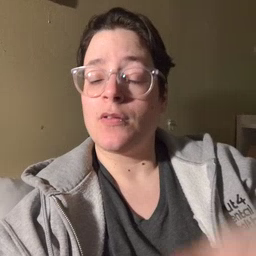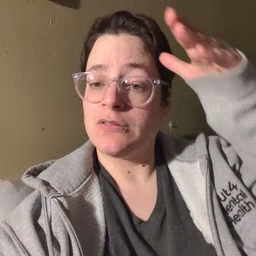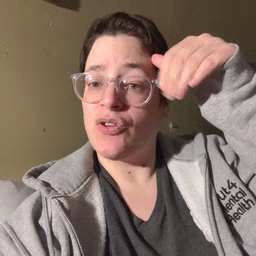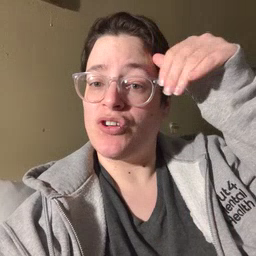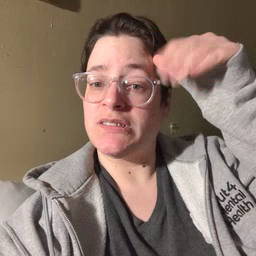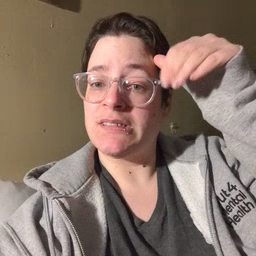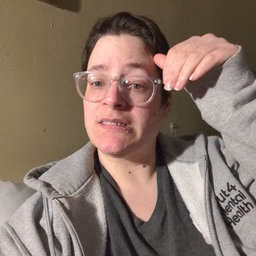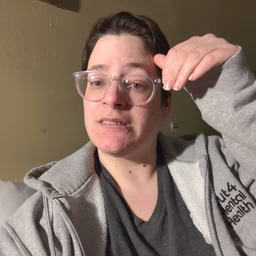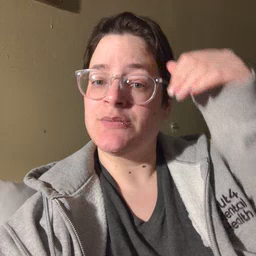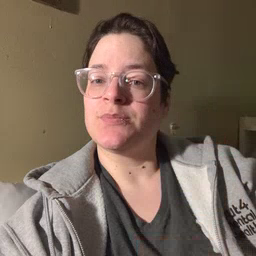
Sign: donkey